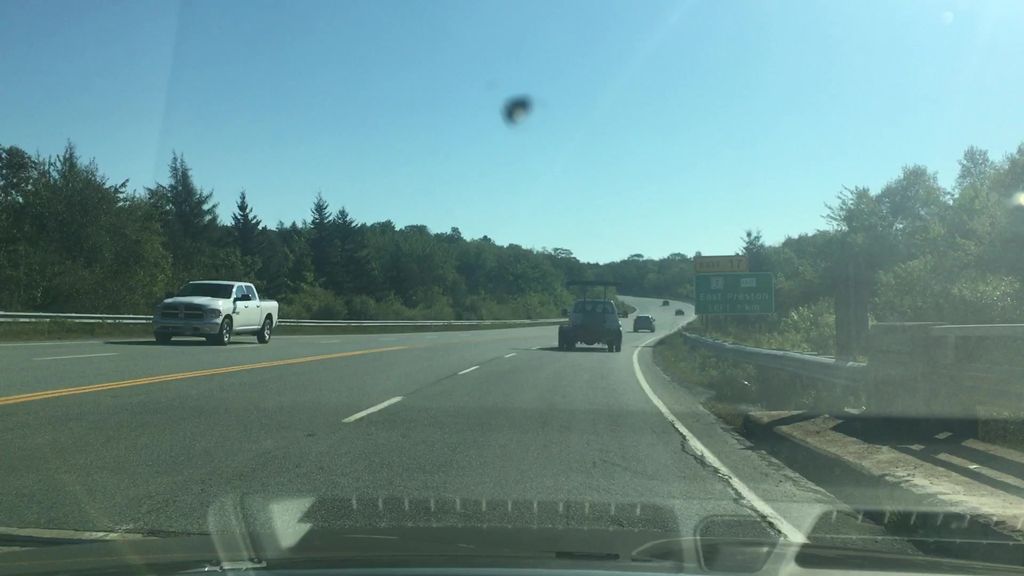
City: halifax